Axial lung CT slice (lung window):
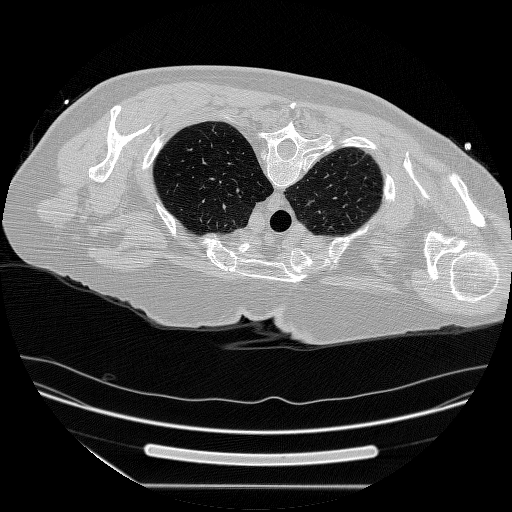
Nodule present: no